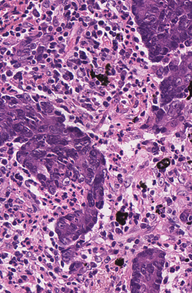
Tumor epithelial tissue: yes
Tumor-associated stroma tissue: yes
Normal tissue: no